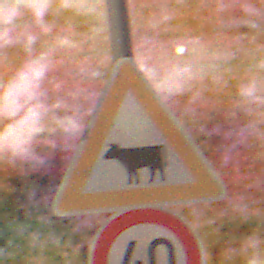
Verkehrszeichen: ViehtriebRechts
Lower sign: Geschwindigkeit40
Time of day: Night
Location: Outdoor (Nature)
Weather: Clear
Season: NotSpecified
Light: Natural